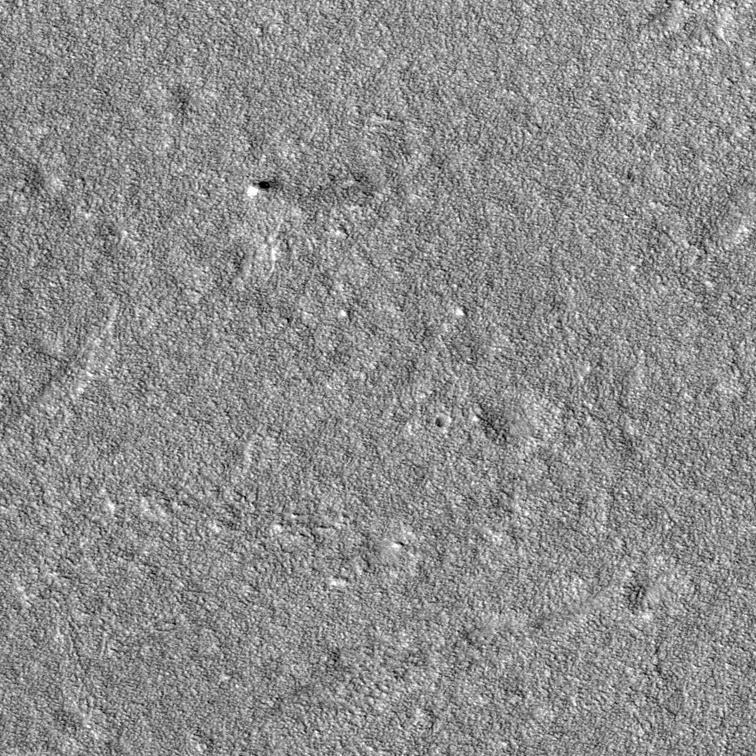
Label: dustdevil